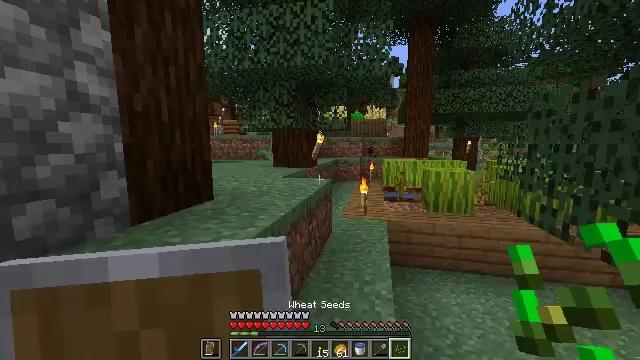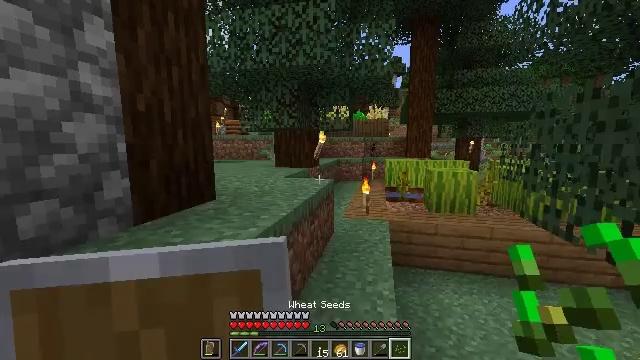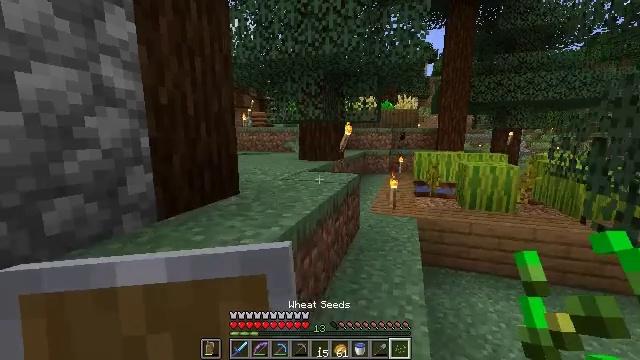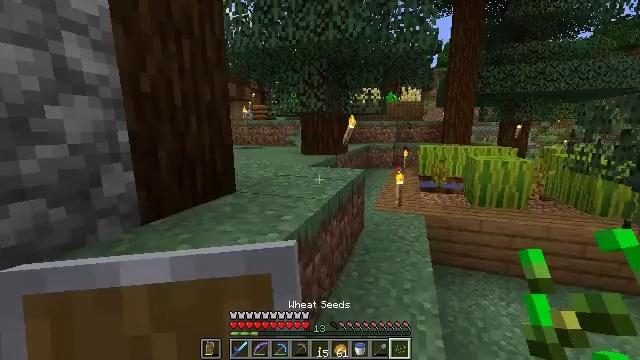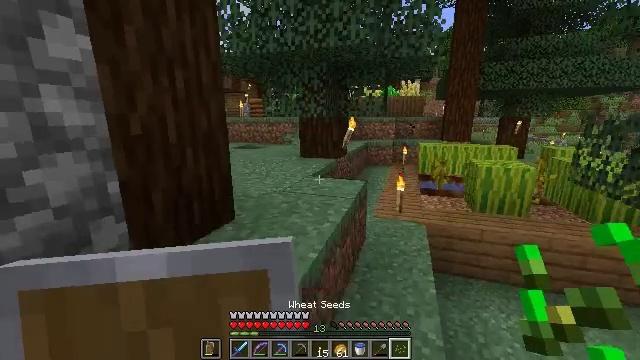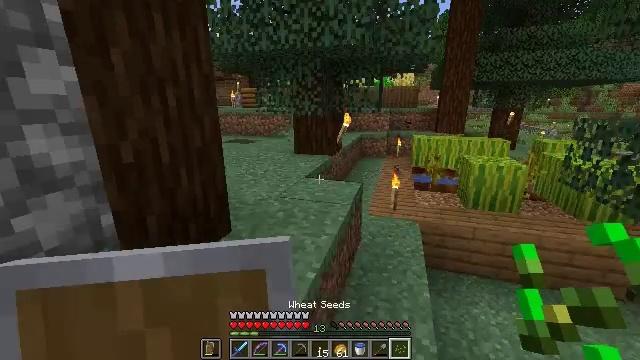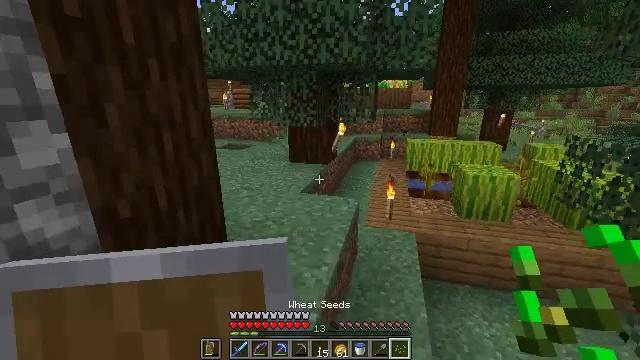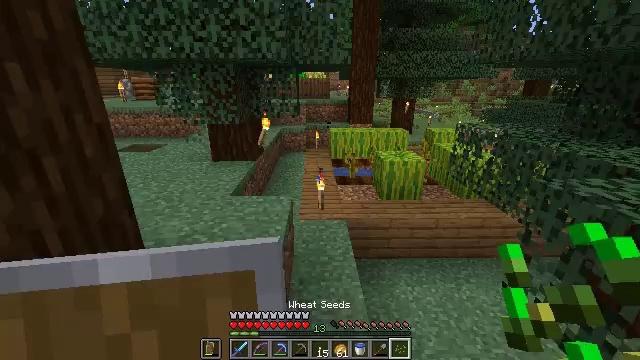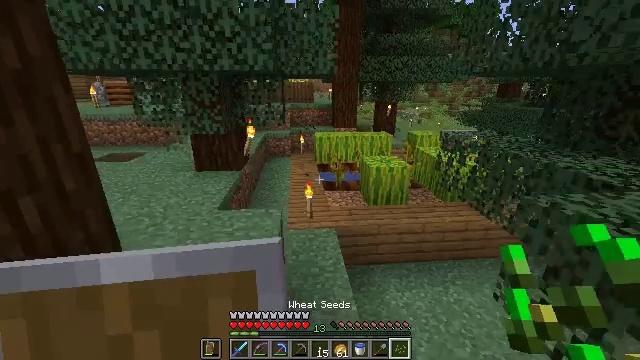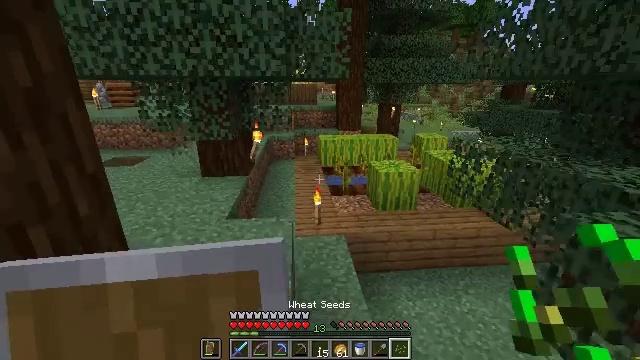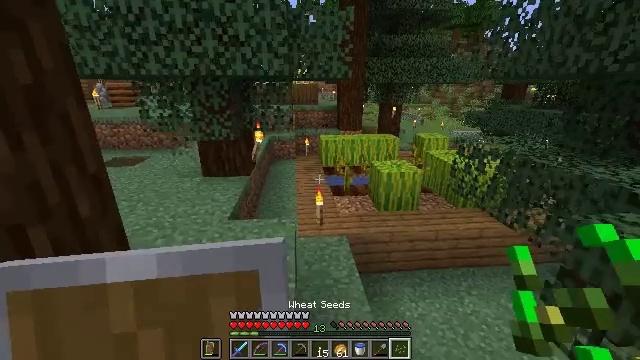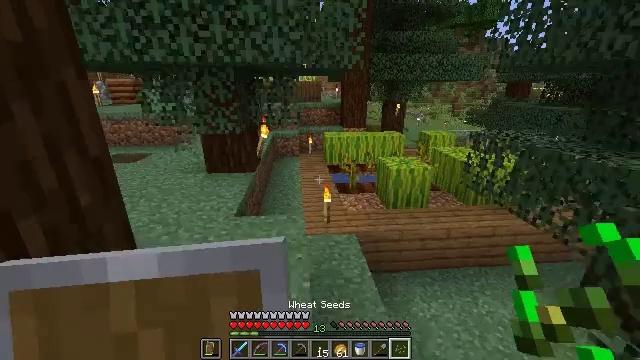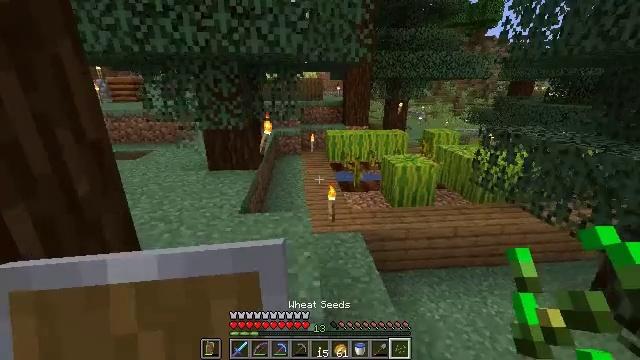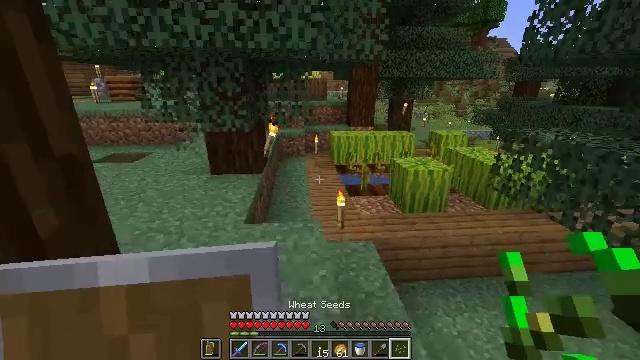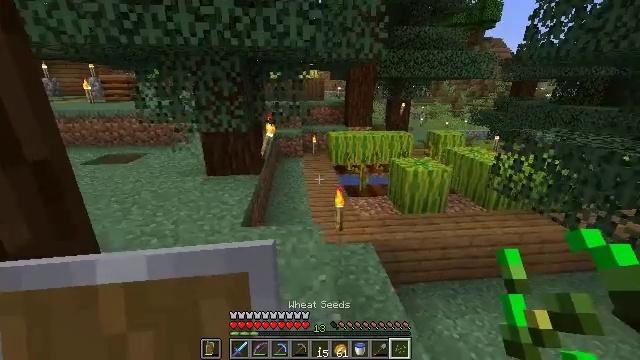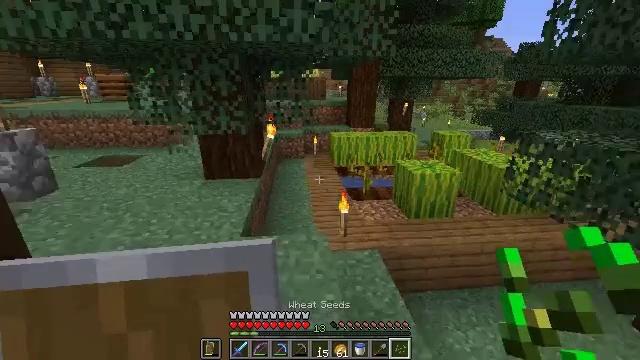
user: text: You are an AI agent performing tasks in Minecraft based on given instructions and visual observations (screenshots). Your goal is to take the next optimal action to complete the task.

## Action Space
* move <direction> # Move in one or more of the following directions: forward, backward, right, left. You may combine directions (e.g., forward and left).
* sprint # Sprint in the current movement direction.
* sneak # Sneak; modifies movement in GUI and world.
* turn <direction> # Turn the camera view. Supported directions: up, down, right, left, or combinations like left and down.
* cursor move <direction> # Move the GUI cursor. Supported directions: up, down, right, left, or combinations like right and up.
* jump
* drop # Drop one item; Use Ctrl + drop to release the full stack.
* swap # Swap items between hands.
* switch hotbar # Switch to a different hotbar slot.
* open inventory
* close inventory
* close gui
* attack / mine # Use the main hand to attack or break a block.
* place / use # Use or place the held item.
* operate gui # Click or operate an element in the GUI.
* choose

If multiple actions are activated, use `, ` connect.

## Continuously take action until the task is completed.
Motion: motion action
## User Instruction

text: Break the attached melon stem.
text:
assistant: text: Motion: move forward
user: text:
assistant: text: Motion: move forward, turn left and down
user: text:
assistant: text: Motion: move forward, turn down
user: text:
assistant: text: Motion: move forward and move left, turn down, jump
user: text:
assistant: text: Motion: move forward and move left, turn right and down, jump
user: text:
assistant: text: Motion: move forward and move left, turn right and down, jump
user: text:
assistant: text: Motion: move forward and move left, turn right and down, jump
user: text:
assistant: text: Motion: move forward and move left, turn right
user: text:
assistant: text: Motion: move forward and move left
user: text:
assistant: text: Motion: move forward and move left
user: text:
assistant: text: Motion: move forward and move left
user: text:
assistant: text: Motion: move forward
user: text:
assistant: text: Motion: move forward
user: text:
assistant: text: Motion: move forward
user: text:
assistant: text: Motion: no_op
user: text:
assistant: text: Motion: move forward, turn left
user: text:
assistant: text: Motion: move forward, turn left
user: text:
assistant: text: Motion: move forward, turn right
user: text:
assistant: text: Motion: move forward
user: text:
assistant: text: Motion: move forward
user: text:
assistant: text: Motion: move forward and move left
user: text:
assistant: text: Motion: move forward and move left, turn right and down
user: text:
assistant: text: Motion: move forward and move left, turn right and down
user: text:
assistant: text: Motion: move left, turn right and down
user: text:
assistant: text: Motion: move left, turn right
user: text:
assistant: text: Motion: move left
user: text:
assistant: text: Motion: move left
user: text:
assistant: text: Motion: move left
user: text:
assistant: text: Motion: move left
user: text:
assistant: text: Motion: turn right